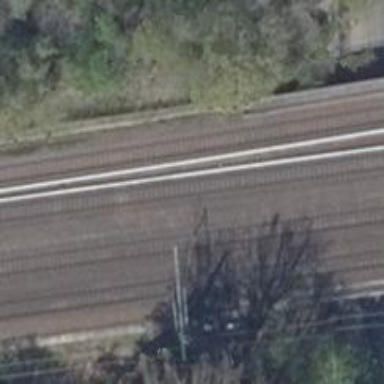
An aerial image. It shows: Light rail railway line with electrified rails.